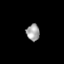
Tissue: skin
Cell type: Fibroblasts
Senescence score: 0.6747
Nuclear area (px): 217
Mean DAPI intensity: 159.613